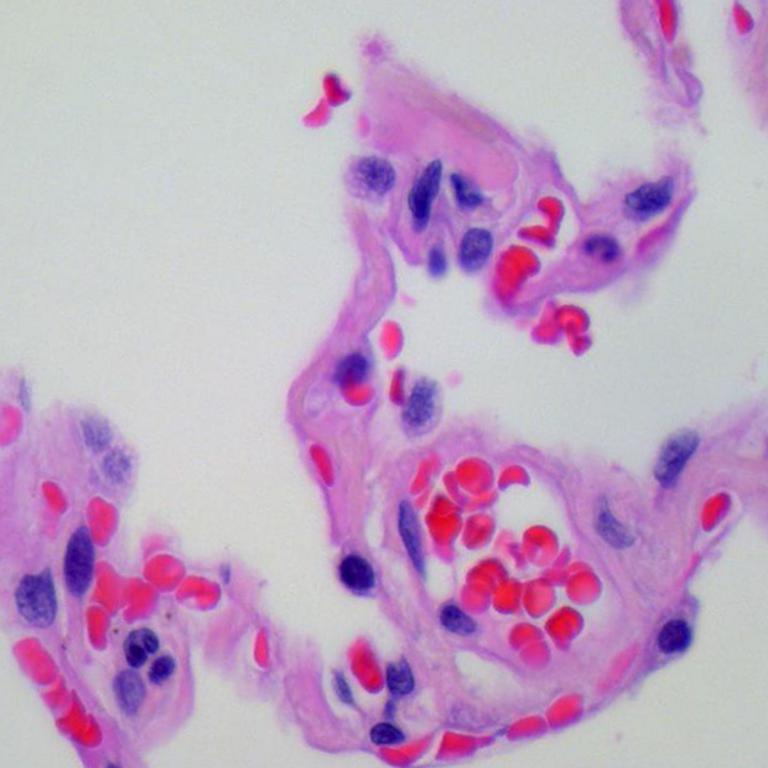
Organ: lung
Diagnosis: benign